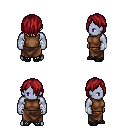
a pixel art fantasy rpg character, male body template, dark elf, purple skin, brown sleeveless shirt, robe skirt, brunette bangs hairstyle, white cloth bandages, ghillies, four views (front, back, left, right), 2x2 character sprite sheet, small pixel art, hard edges, no anti-aliasing